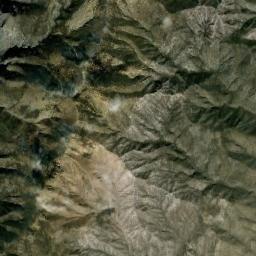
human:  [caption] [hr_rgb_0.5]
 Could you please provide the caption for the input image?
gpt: The folded mountain consists of some ridges and valleys and its rocks are brown .

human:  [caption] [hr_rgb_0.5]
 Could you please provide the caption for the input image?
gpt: The vegetation coverage of the mountains is low .

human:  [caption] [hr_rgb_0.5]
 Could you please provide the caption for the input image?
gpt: The mountain is full of bare land with lines of green plants .

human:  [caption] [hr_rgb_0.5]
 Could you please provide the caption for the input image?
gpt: The mountains are winding and undulating .

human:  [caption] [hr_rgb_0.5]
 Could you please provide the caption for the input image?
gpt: There are some ravines and green mosses on the mountain .